Question: This is a digital circuit problem. Given known input values for the circuit, determine the output value.
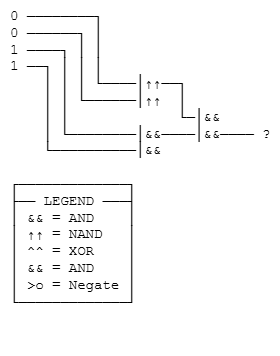
Answer: 1